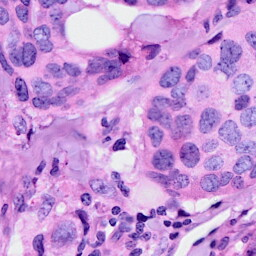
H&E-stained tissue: Breast